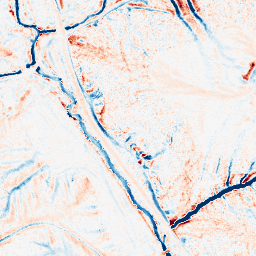
Category: edge_preserving
Decomposition family: median
Decomposition parameters: size: 11
Upsampling method: regularized
Upsampling parameters: scale: 2
lambda_reg: 0.01
Upsampling scale: 2